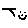
Label: smiley face